Question: Not sure what's wrong. I've tried removing the space between the < and % but the app wouldn't run.
'''
< % if logged_in? %>
Welcome < %= current_user.username %>! Not you?
< %= link_to "Log out", logout_path %>
< % else %>
< %= link_to "Sign up", signup_path %> or
< %= link_to "log in", login_path %>.
< % end %>
'''
The error I get is:
'''
NoMethodError in Posts#index undefined method 'logged_in?' for #<#<Class:0x00000101ab0250>:0x00000101aab0c0>
'''

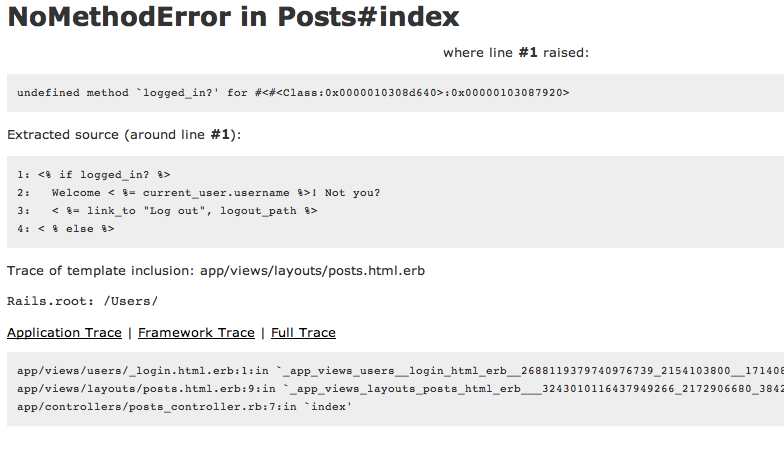
Answer: Did you mean :
'''
<% if current_user.logged_in? %>
'''
Your current piece of code will try to use the logged_in? helper wich i guess is not what you want.